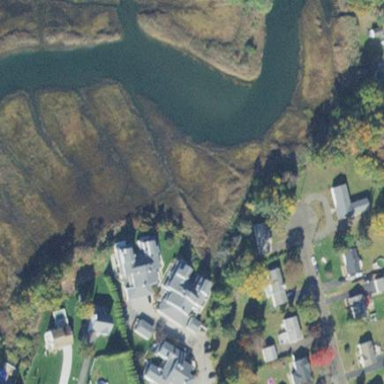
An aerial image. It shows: Saltmarsh wetland which is existing preserved open space.